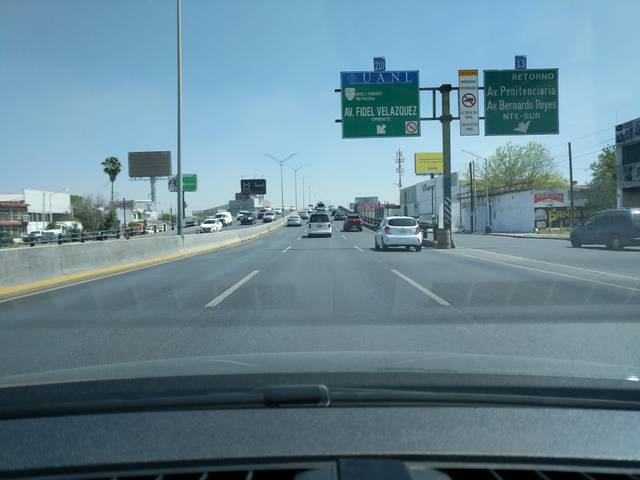
Region: Mexico
Coordinates: 25.721, -100.335